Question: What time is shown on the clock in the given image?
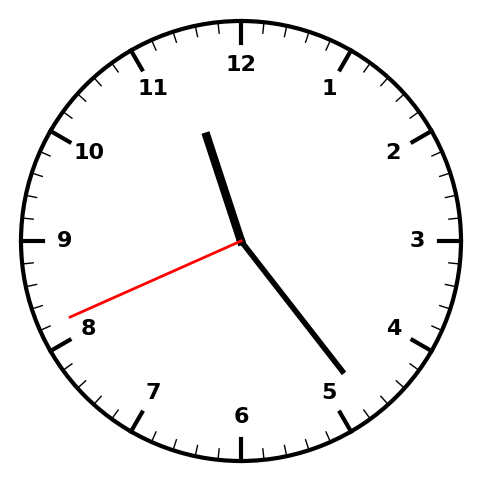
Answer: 11:23:41